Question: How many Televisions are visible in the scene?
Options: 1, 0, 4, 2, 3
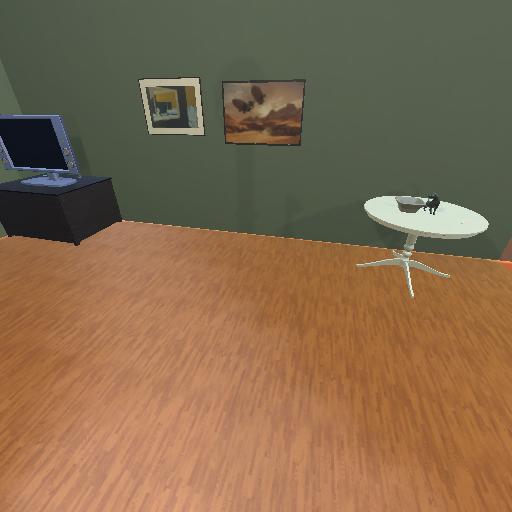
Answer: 1